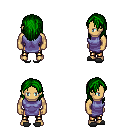
a pixel art fantasy rpg character, male body template, human, tanned skin, chain tabard jacket, gold greaves, green long hairstyle, gray slippers, four views (front, back, left, right), 2x2 character sprite sheet, small pixel art, hard edges, no anti-aliasing